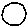
Label: moon